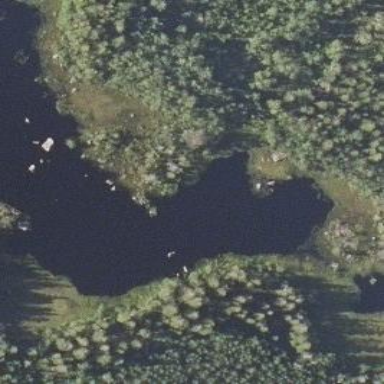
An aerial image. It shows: Beautiful lake surrounded by nature.